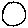
Label: circle